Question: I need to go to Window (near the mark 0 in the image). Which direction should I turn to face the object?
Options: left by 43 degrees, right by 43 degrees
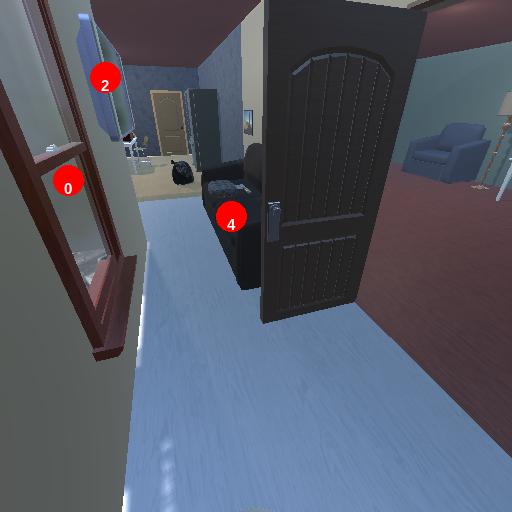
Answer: left by 43 degrees